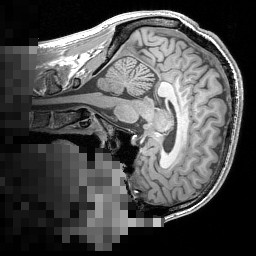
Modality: T1w
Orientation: sagittal
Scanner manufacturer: siemens
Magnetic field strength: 3 T
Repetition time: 1.5 s
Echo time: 0.00291 s